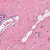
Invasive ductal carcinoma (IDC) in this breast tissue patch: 0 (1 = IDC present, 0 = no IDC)